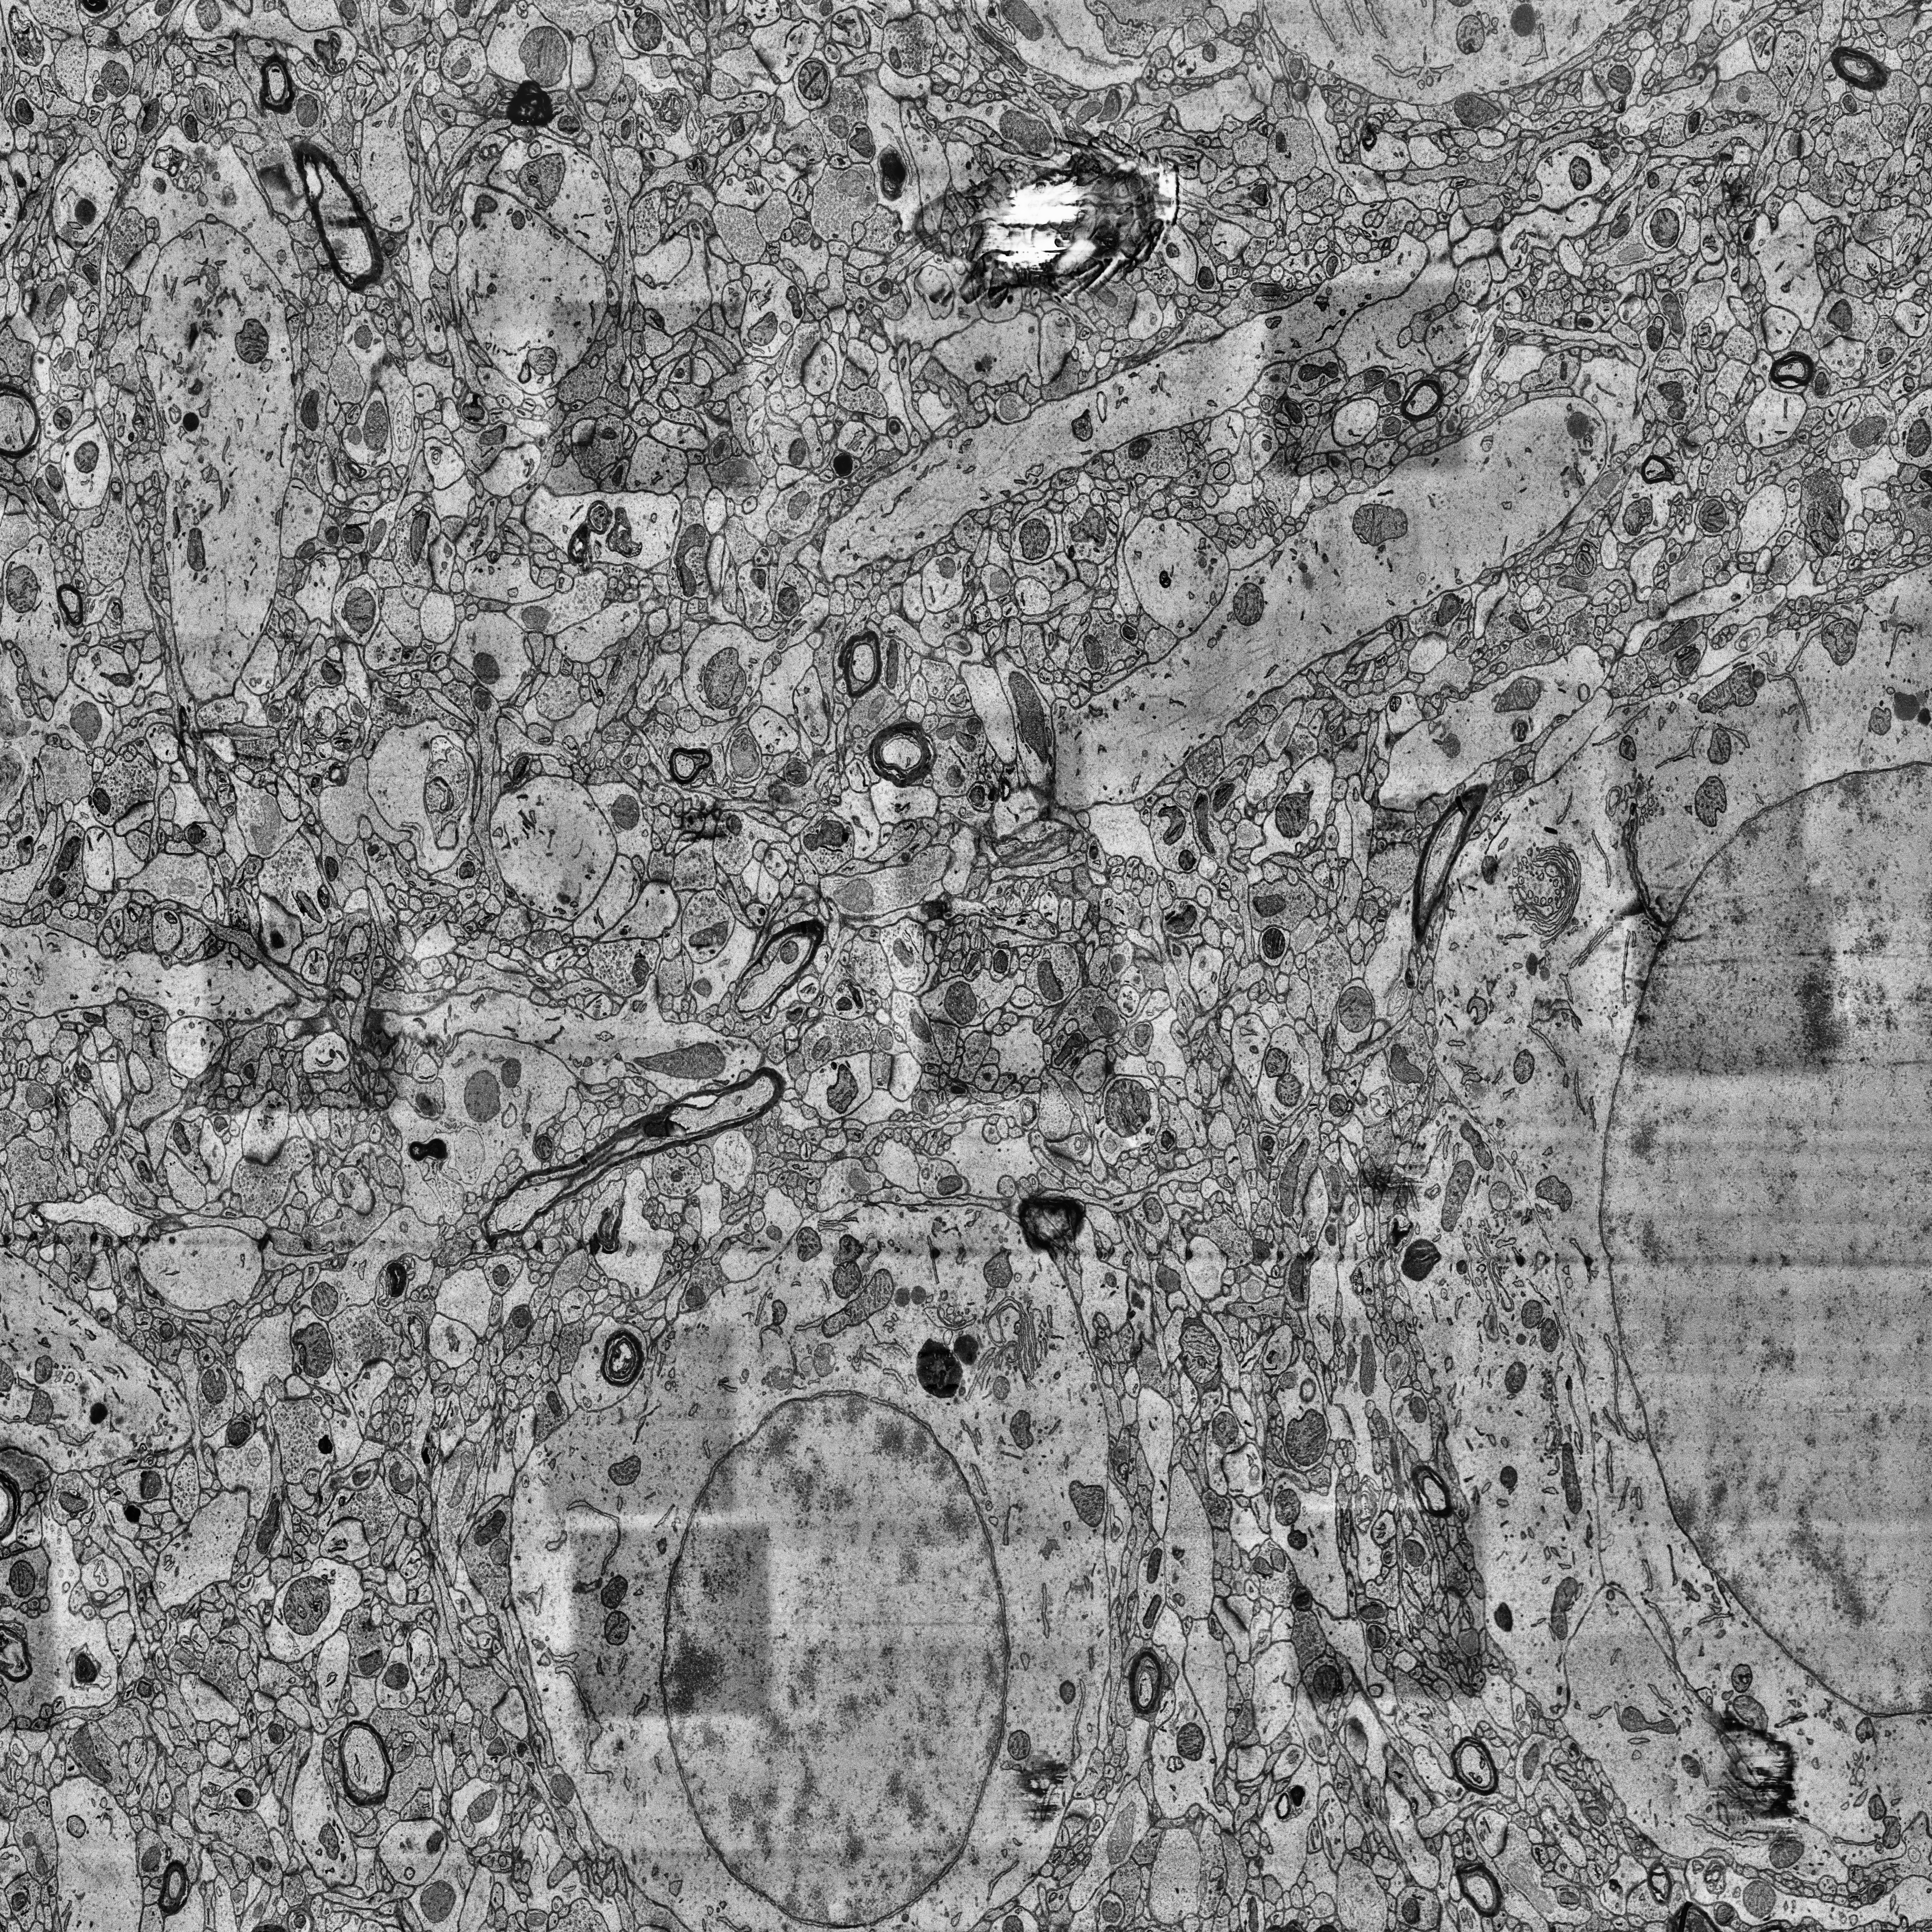
Electron microscopy slice of human cortex tissue
Slice depth (z): 379
Mitochondria instances in slice: 411